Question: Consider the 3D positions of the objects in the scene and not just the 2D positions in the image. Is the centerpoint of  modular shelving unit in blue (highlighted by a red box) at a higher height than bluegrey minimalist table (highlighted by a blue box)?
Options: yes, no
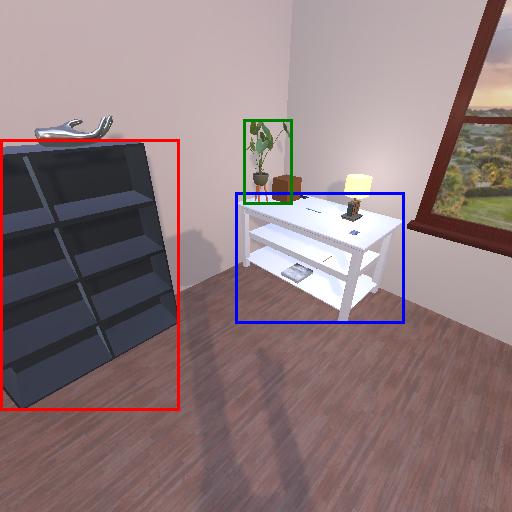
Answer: yes